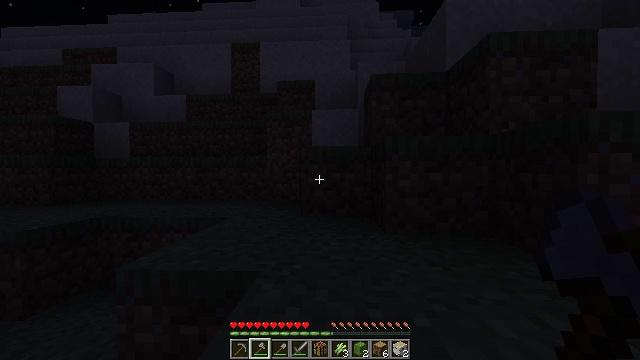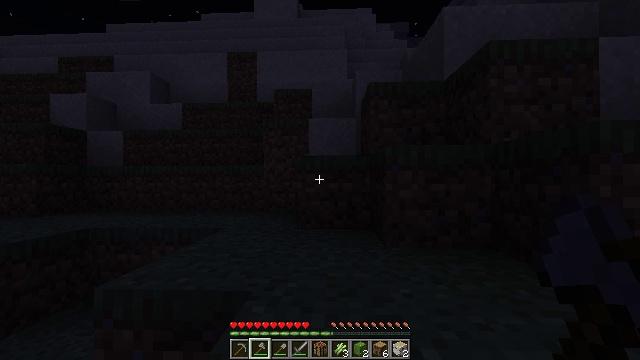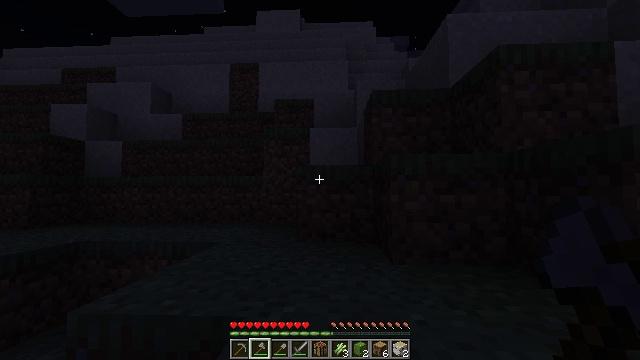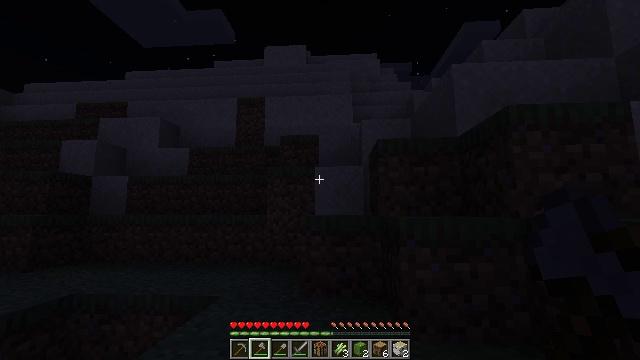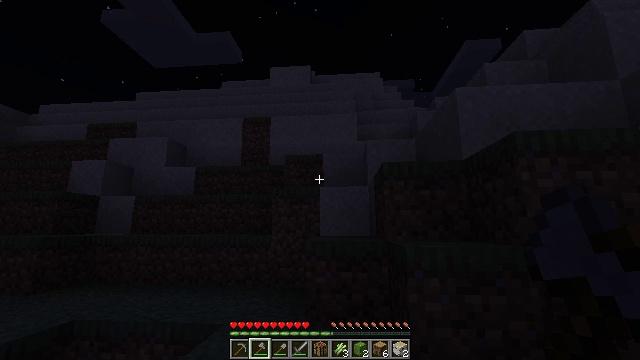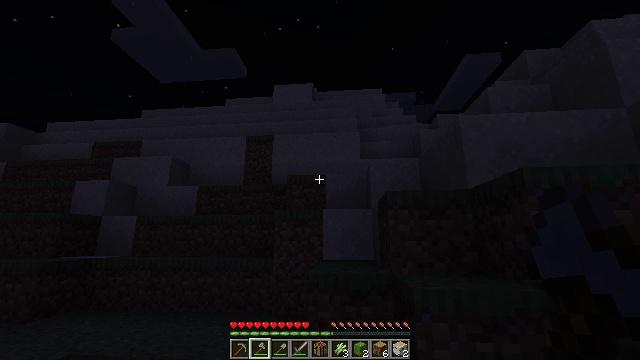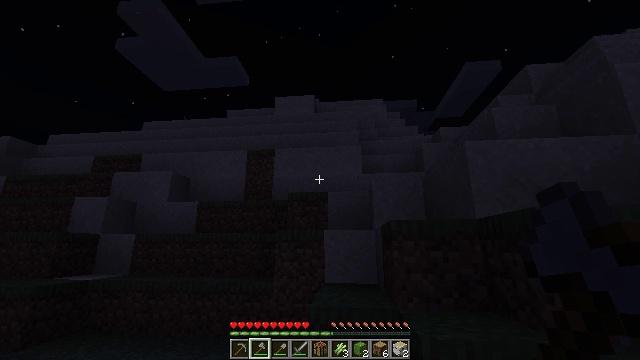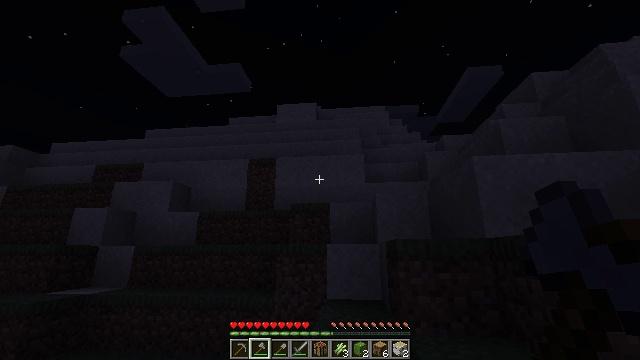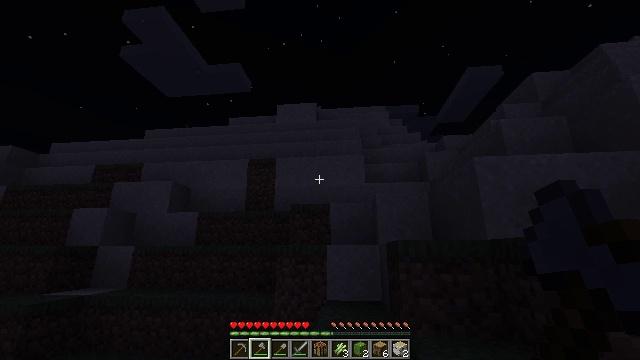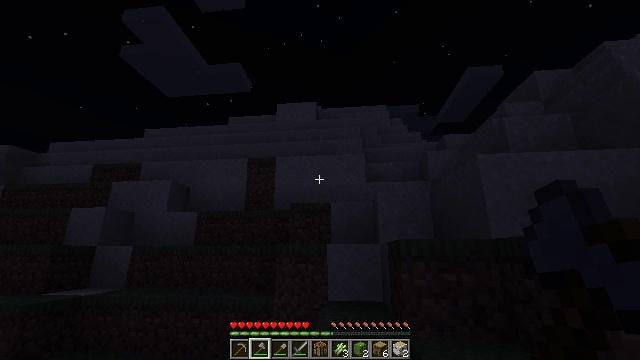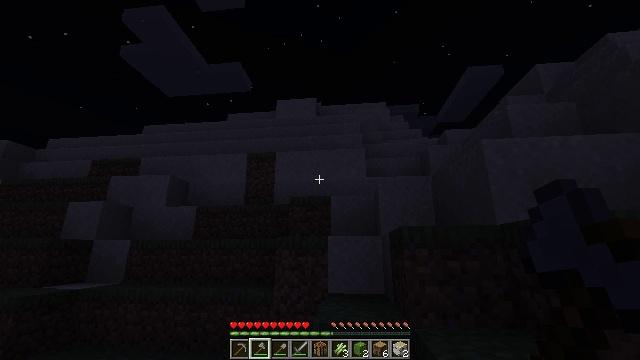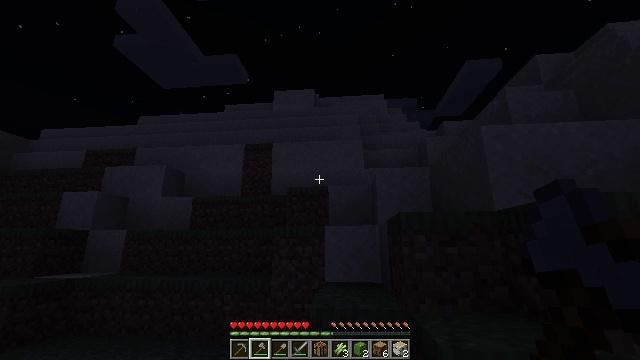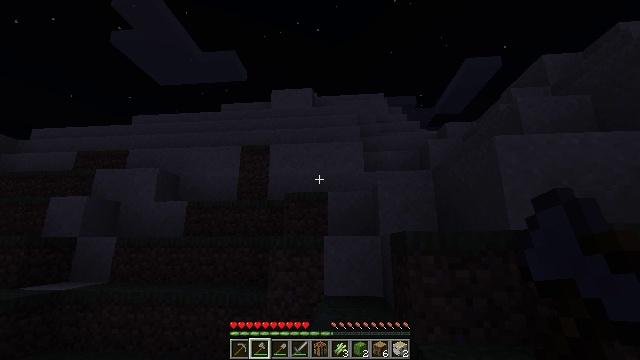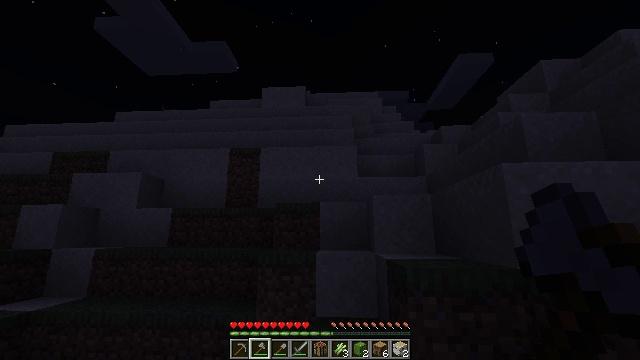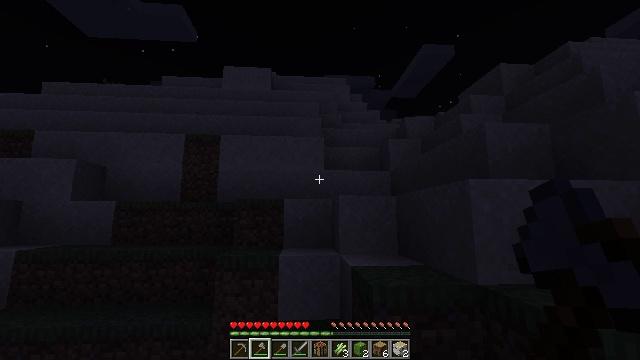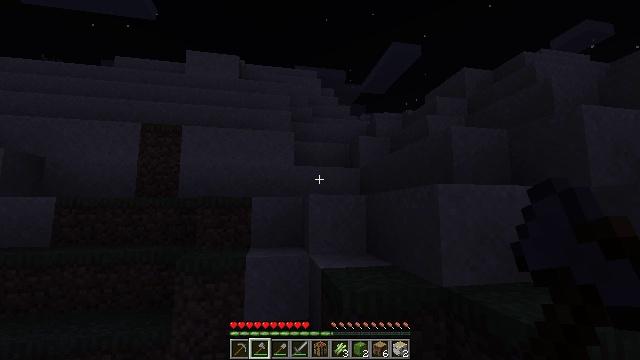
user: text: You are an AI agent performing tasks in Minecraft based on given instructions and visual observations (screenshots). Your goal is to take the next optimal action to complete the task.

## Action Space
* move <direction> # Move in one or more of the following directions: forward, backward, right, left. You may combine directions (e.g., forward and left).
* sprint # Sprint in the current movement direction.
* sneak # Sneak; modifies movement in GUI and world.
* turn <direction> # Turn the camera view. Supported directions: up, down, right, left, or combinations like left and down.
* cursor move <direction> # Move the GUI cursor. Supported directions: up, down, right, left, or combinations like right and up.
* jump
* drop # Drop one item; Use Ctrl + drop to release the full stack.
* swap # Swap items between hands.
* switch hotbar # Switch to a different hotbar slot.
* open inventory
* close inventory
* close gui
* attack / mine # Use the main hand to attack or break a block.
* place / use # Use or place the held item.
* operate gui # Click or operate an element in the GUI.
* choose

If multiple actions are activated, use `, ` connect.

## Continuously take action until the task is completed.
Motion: motion action
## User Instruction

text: Dig up some sand.
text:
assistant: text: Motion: move forward, turn up
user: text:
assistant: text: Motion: move forward, turn up
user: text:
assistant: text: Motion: move forward, turn left and up, jump
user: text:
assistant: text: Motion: move forward, turn left and up, jump
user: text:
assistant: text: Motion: move forward, turn up, jump
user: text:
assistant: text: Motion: move forward, turn up, jump
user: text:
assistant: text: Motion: move forward, turn up
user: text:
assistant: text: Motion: move forward
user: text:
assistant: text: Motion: move forward
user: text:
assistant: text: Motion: move forward, jump
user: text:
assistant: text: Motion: move forward, turn down, jump
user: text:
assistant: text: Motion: move forward, jump
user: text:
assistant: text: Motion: move forward, turn right and down
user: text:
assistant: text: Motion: move forward, turn right and down
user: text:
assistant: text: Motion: move forward, turn right and down
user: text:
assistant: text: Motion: move forward, turn right
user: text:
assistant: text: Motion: move forward, turn right
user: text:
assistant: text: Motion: move forward, turn right
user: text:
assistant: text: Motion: move forward
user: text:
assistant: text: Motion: move forward
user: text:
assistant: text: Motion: move forward, jump
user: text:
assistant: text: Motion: move forward, turn down, jump
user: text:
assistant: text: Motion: move forward, jump
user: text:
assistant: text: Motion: move forward
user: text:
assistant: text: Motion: move forward
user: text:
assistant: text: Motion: move forward
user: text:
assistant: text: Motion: move forward
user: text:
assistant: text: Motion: move forward, jump
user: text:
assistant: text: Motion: move forward, jump
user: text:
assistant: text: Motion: move forward, jump